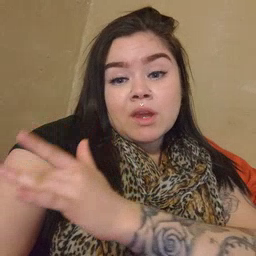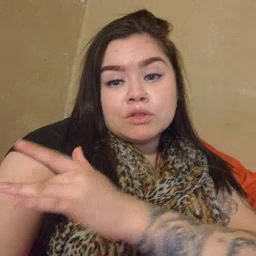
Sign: touch